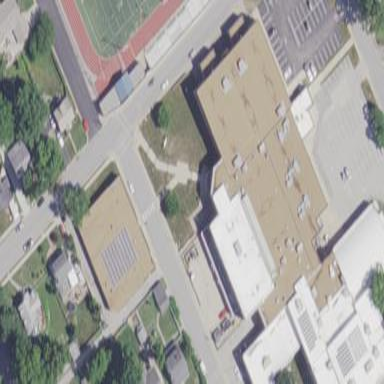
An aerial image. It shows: School building.